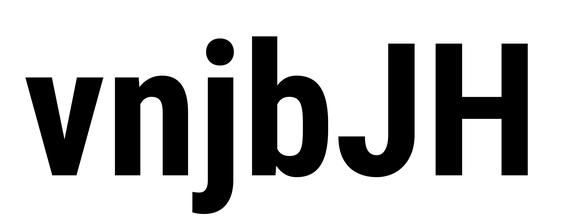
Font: Roboto_Condensed_Bold